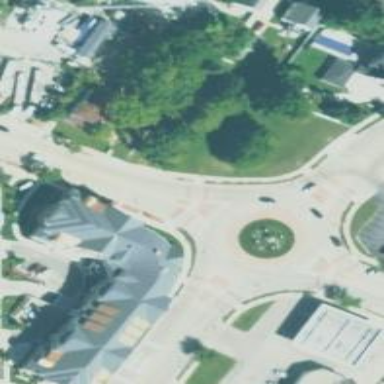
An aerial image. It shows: Secondary road around roundabout.